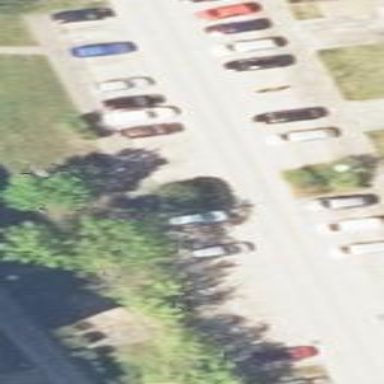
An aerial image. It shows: Parking area with concrete plates.